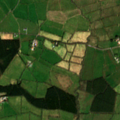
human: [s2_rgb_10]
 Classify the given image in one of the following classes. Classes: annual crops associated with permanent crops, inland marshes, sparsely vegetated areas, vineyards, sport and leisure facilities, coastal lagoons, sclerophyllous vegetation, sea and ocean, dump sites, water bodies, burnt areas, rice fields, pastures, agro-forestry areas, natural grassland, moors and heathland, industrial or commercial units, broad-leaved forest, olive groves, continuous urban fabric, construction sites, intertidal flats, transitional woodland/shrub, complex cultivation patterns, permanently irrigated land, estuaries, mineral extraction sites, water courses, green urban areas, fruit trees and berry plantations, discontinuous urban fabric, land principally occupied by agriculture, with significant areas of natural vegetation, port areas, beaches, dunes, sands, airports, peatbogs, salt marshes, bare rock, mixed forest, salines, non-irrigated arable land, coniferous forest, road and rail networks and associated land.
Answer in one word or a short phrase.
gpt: pastures, transitional woodland/shrub